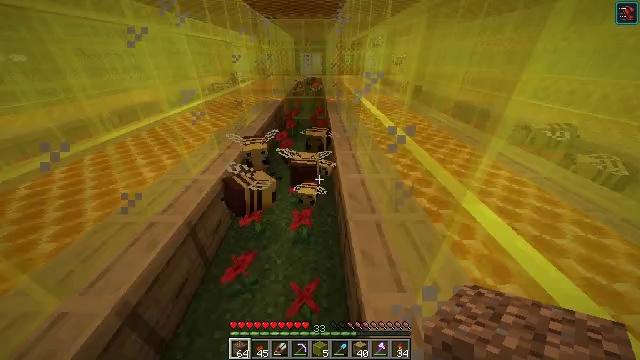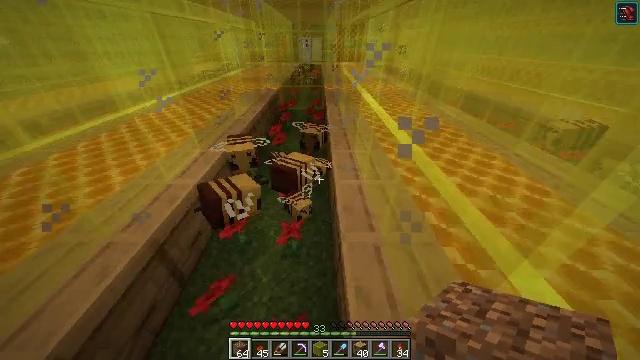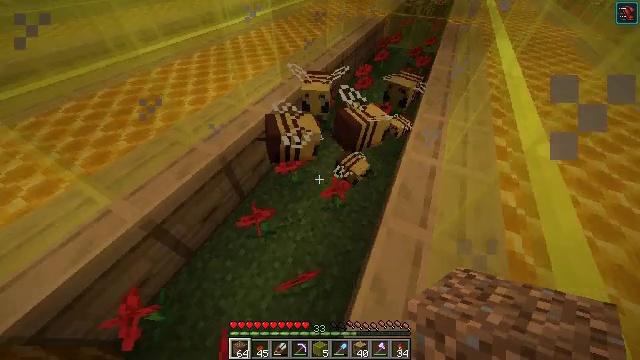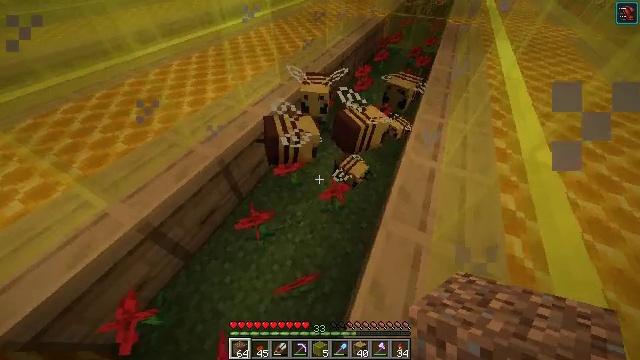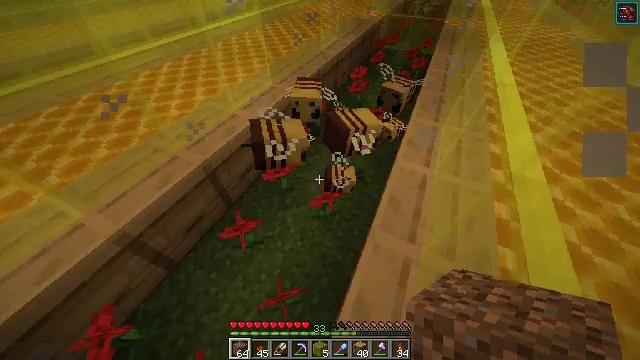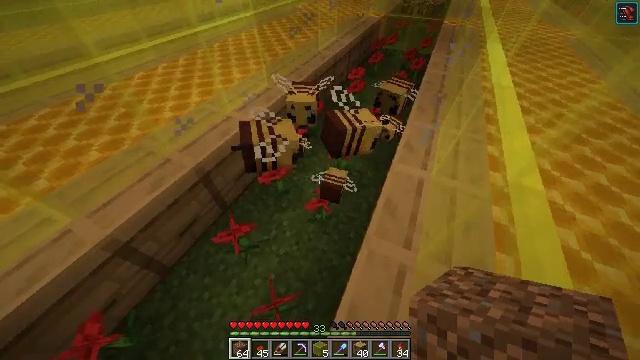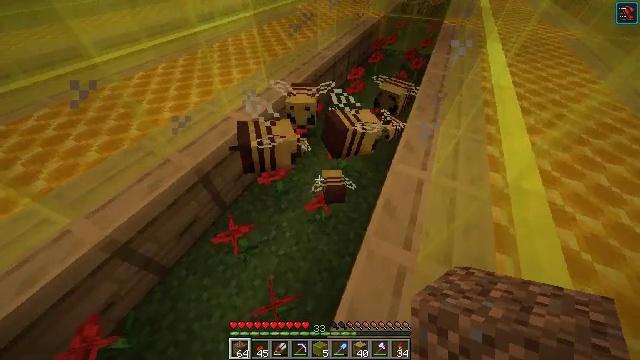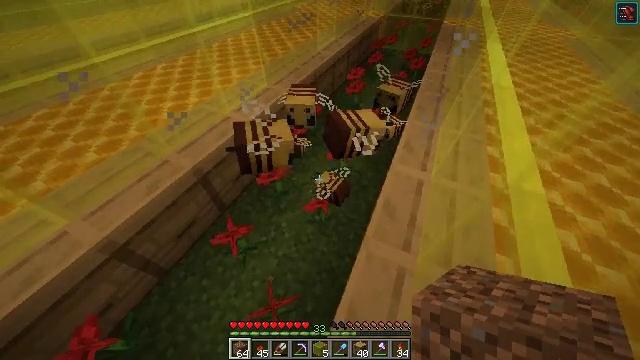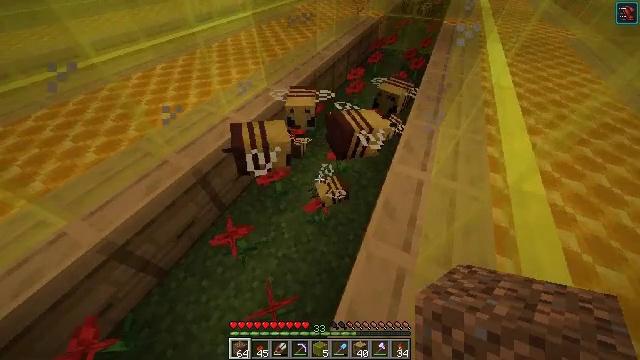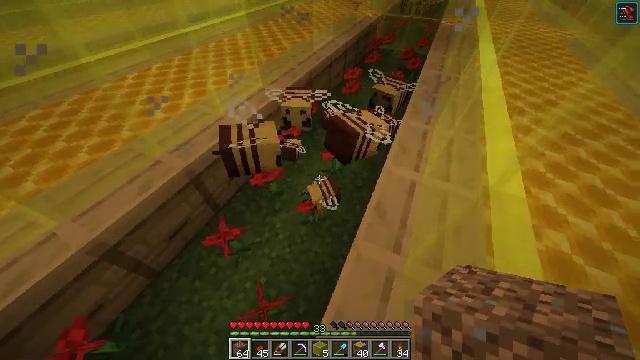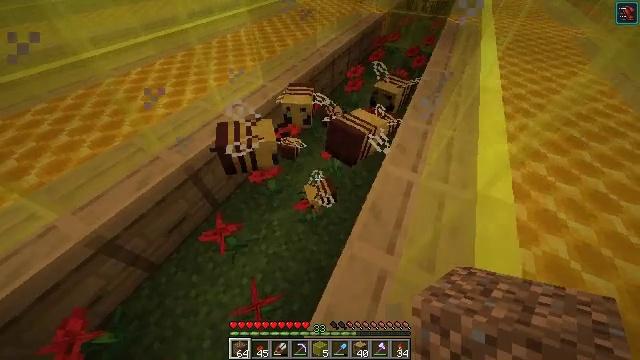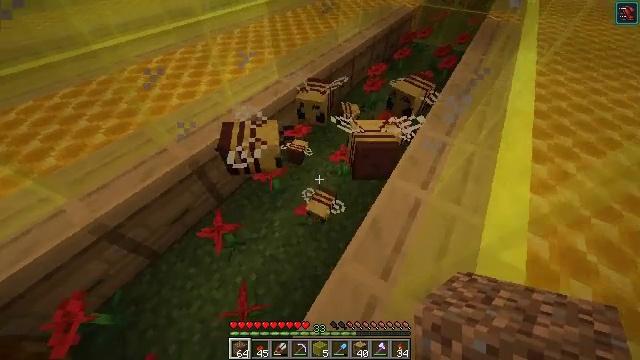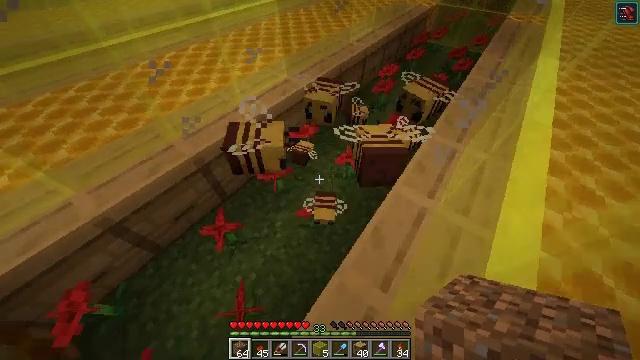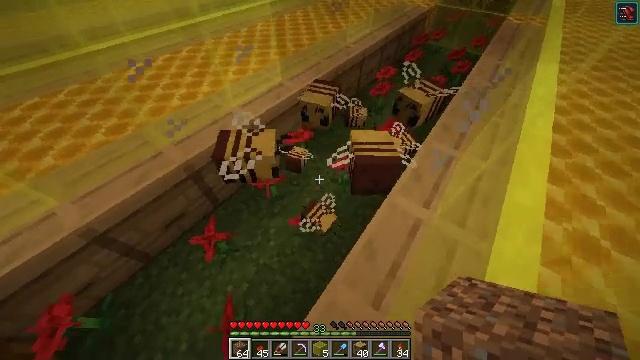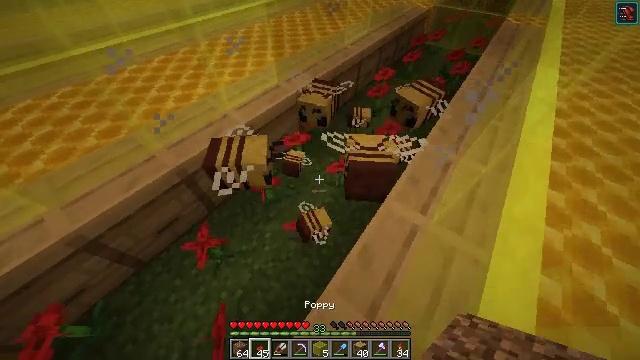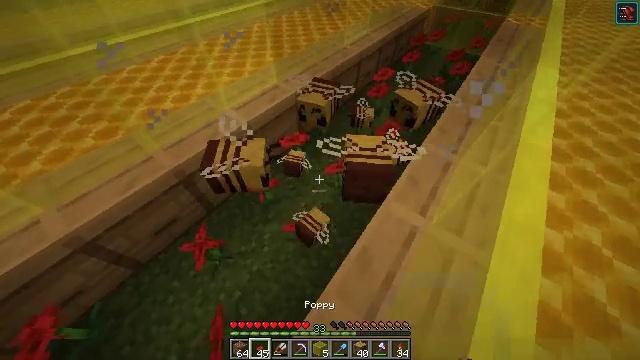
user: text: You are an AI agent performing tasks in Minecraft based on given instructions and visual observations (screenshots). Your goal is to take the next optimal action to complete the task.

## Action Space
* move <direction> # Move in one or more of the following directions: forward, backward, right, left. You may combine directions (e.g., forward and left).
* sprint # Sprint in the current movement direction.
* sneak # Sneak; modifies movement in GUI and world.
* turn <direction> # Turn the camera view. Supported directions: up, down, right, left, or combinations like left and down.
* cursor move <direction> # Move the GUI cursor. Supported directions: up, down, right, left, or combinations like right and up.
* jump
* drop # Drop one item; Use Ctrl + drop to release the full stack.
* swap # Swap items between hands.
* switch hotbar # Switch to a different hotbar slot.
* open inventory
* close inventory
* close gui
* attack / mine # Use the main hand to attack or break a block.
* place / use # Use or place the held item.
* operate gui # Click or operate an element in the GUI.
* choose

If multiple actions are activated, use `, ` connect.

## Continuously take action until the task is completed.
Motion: motion action
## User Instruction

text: Organize honeycombs in a 2x2 pattern to craft a honeycomb block.
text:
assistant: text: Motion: move forward and move right
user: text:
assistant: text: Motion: move forward and move right, turn left and down
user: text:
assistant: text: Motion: no_op
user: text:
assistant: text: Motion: no_op
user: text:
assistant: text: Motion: no_op
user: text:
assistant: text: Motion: no_op
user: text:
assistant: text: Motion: no_op
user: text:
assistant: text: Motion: no_op
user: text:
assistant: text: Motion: move right
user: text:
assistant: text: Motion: move right, turn left
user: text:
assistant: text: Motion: move right, turn left and down
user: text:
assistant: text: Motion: move right, turn left
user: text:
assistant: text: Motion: no_op
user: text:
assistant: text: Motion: no_op
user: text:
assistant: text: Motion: no_op
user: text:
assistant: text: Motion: no_op
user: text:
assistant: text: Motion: move forward and move right, turn left and up
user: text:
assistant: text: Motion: turn left
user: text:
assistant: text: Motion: no_op
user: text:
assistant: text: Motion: no_op
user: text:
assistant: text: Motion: no_op
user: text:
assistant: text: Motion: no_op
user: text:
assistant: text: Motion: no_op
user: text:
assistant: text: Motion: no_op
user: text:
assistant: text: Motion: use / place
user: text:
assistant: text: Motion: use / place
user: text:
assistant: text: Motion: use / place
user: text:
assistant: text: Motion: no_op
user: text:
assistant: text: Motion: no_op
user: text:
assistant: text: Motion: no_op